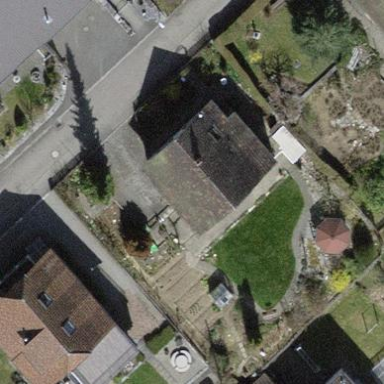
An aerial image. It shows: Detached building.